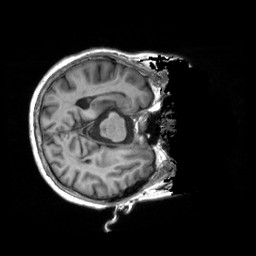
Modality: T1w
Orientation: axial
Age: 67
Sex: female
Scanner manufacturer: siemens
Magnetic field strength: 3 T
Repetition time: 2.5 s
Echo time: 0.00248 s